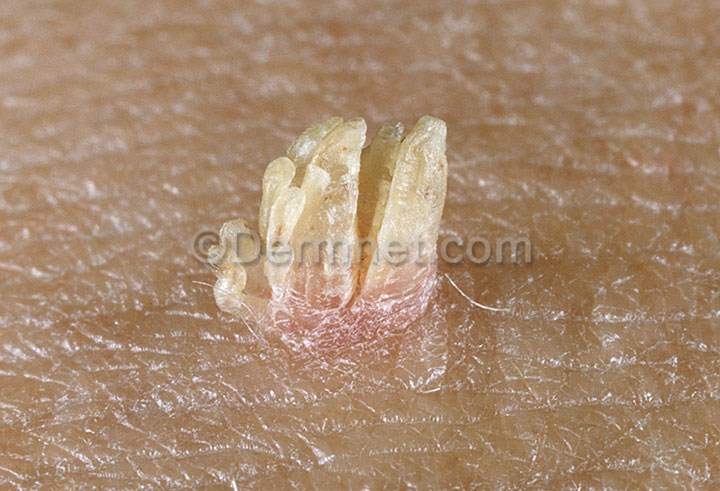
Disease: Warts Molluscum and other Viral Infections